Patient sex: F
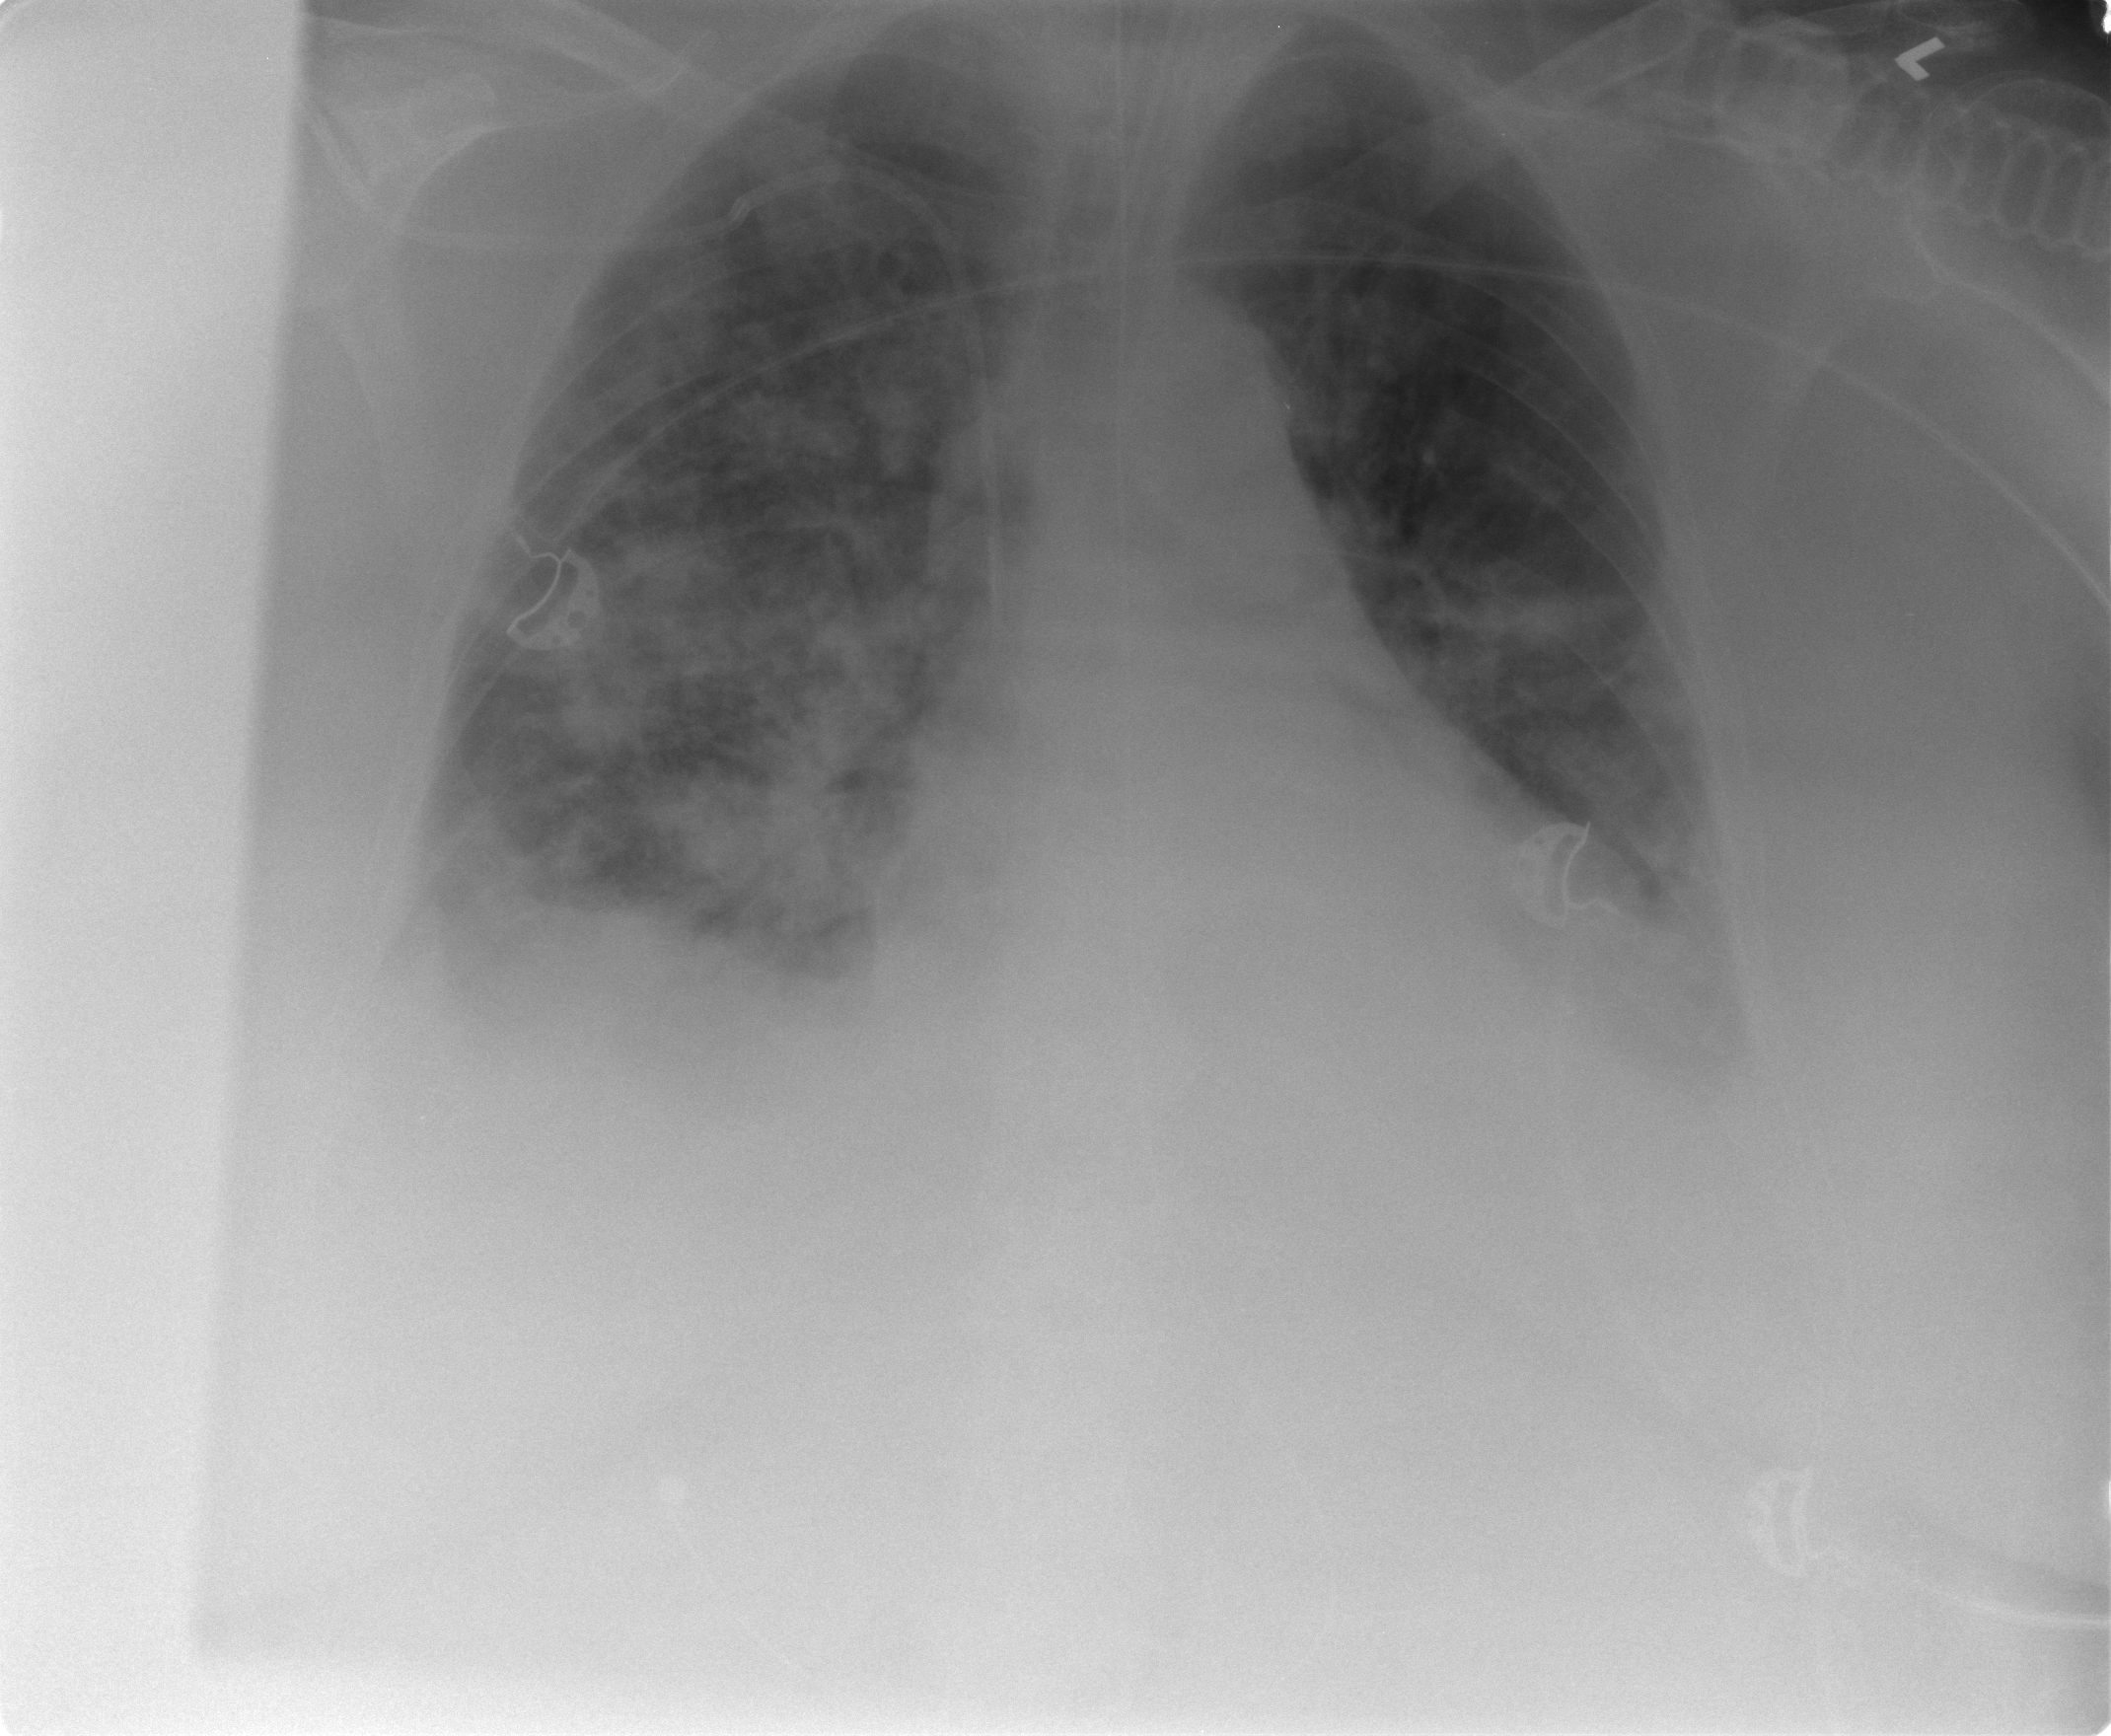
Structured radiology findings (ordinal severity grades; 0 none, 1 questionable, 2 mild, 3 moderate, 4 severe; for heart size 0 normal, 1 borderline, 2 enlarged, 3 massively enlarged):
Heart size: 2
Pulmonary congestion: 2
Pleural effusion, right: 2
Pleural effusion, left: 2
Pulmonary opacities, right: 3
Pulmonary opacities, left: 2
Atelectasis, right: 3
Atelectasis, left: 2